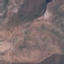
Land use / land cover: HerbaceousVegetation